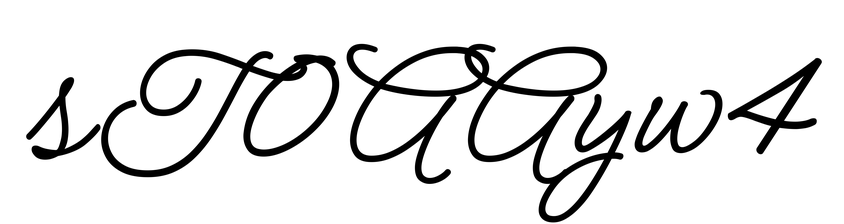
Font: MeowScript-Regular